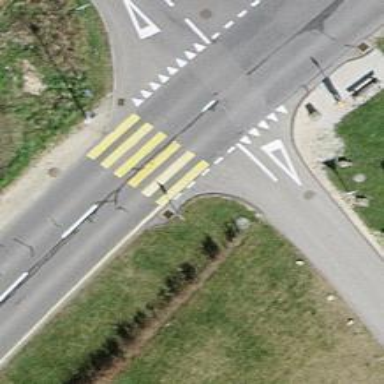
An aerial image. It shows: Marked crossing on the road.